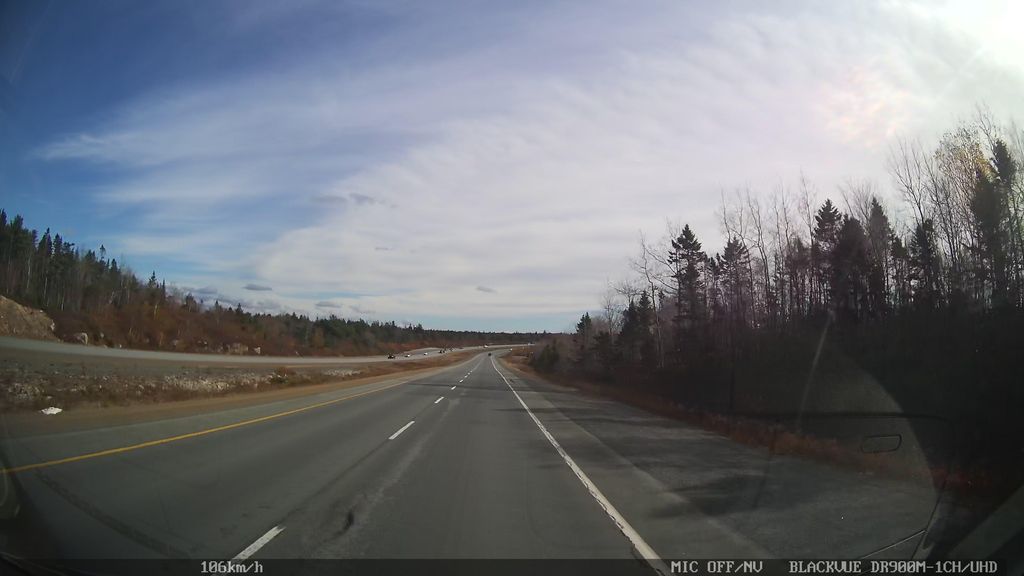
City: halifax